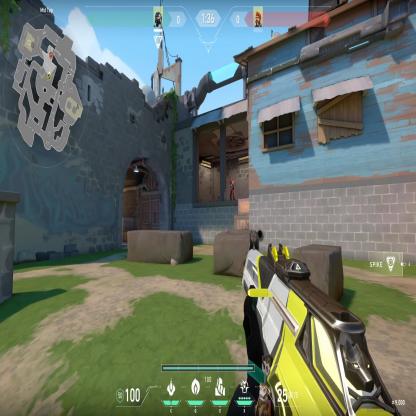
Label: enemy